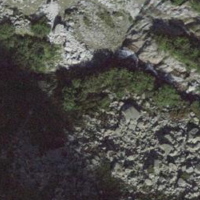
EUNIS habitat code: 31
Species observed at this site:
Campanula barbata